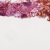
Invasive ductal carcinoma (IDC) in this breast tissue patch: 0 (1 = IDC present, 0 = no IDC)